Question: I want to vertically align text both when the text fits in one line AND when the text fits in two lines. There's a <URL> here.

Suppose my HTML looks like this:
'''
<div class="Container">
<div class="SomeClass">test text</div>
<div class="SomeClass">some very very long text</div> // this text is cut
</div>
'''
And that my CSS looks like this:
'''
.Container{
padding:3px 0px 6px 0px;
height:30px;
margin:30px 30px;}
.SomeClass{
height:30px;
float:left;
width:100px;
overflow:hidden;
border:1px solid black;
text-align:center;
font-family:"Trebuchet MS";
font-weight:bold;
font-size:13px;
line-height:28px;}
'''
At the moment, I'm using the 'line-height' property: I set it to the height of the container, and that vertically aligns the text. The problem is that when the text fits in 2 lines, this doesn't work anymore. Note that the '.Container' items must be of a certain height/width AND be left with 'overflow:hidden;'
Let me know if you have some suggestions.
Thanks.
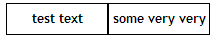
Answer: First of all I didn't understood this
> Note that the .Container items must be of a certain height AND be left
with overflow:hidden;
If you are giving a fixed height than I am sure it in there...
And about the answer, you can use 'display: table-cell', use 'vertical-align: middle;' and remove 'float: left;' from '.SomeClass'
<URL>
CSS (Ofcourse you can play with heights)
'''
.Container{
padding: 3px 0px 6px 0px;
margin:30px 30px;
height: 200px;
}
.SomeClass{
width:100px;
height: 200px;
border:1px solid black;
text-align:center;
font-family: "Trebuchet MS";
font-weight: bold;
font-size: 13px;
display: table-cell;
vertical-align: middle;
}
'''